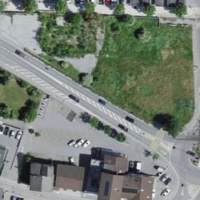
EUNIS habitat code: 56
Species observed at this site:
Milvus milvus
Anser anser
Garrulus glandarius
Hippocrepis emerus
Ptyonoprogne rupestris
Hirundo rustica